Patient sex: M
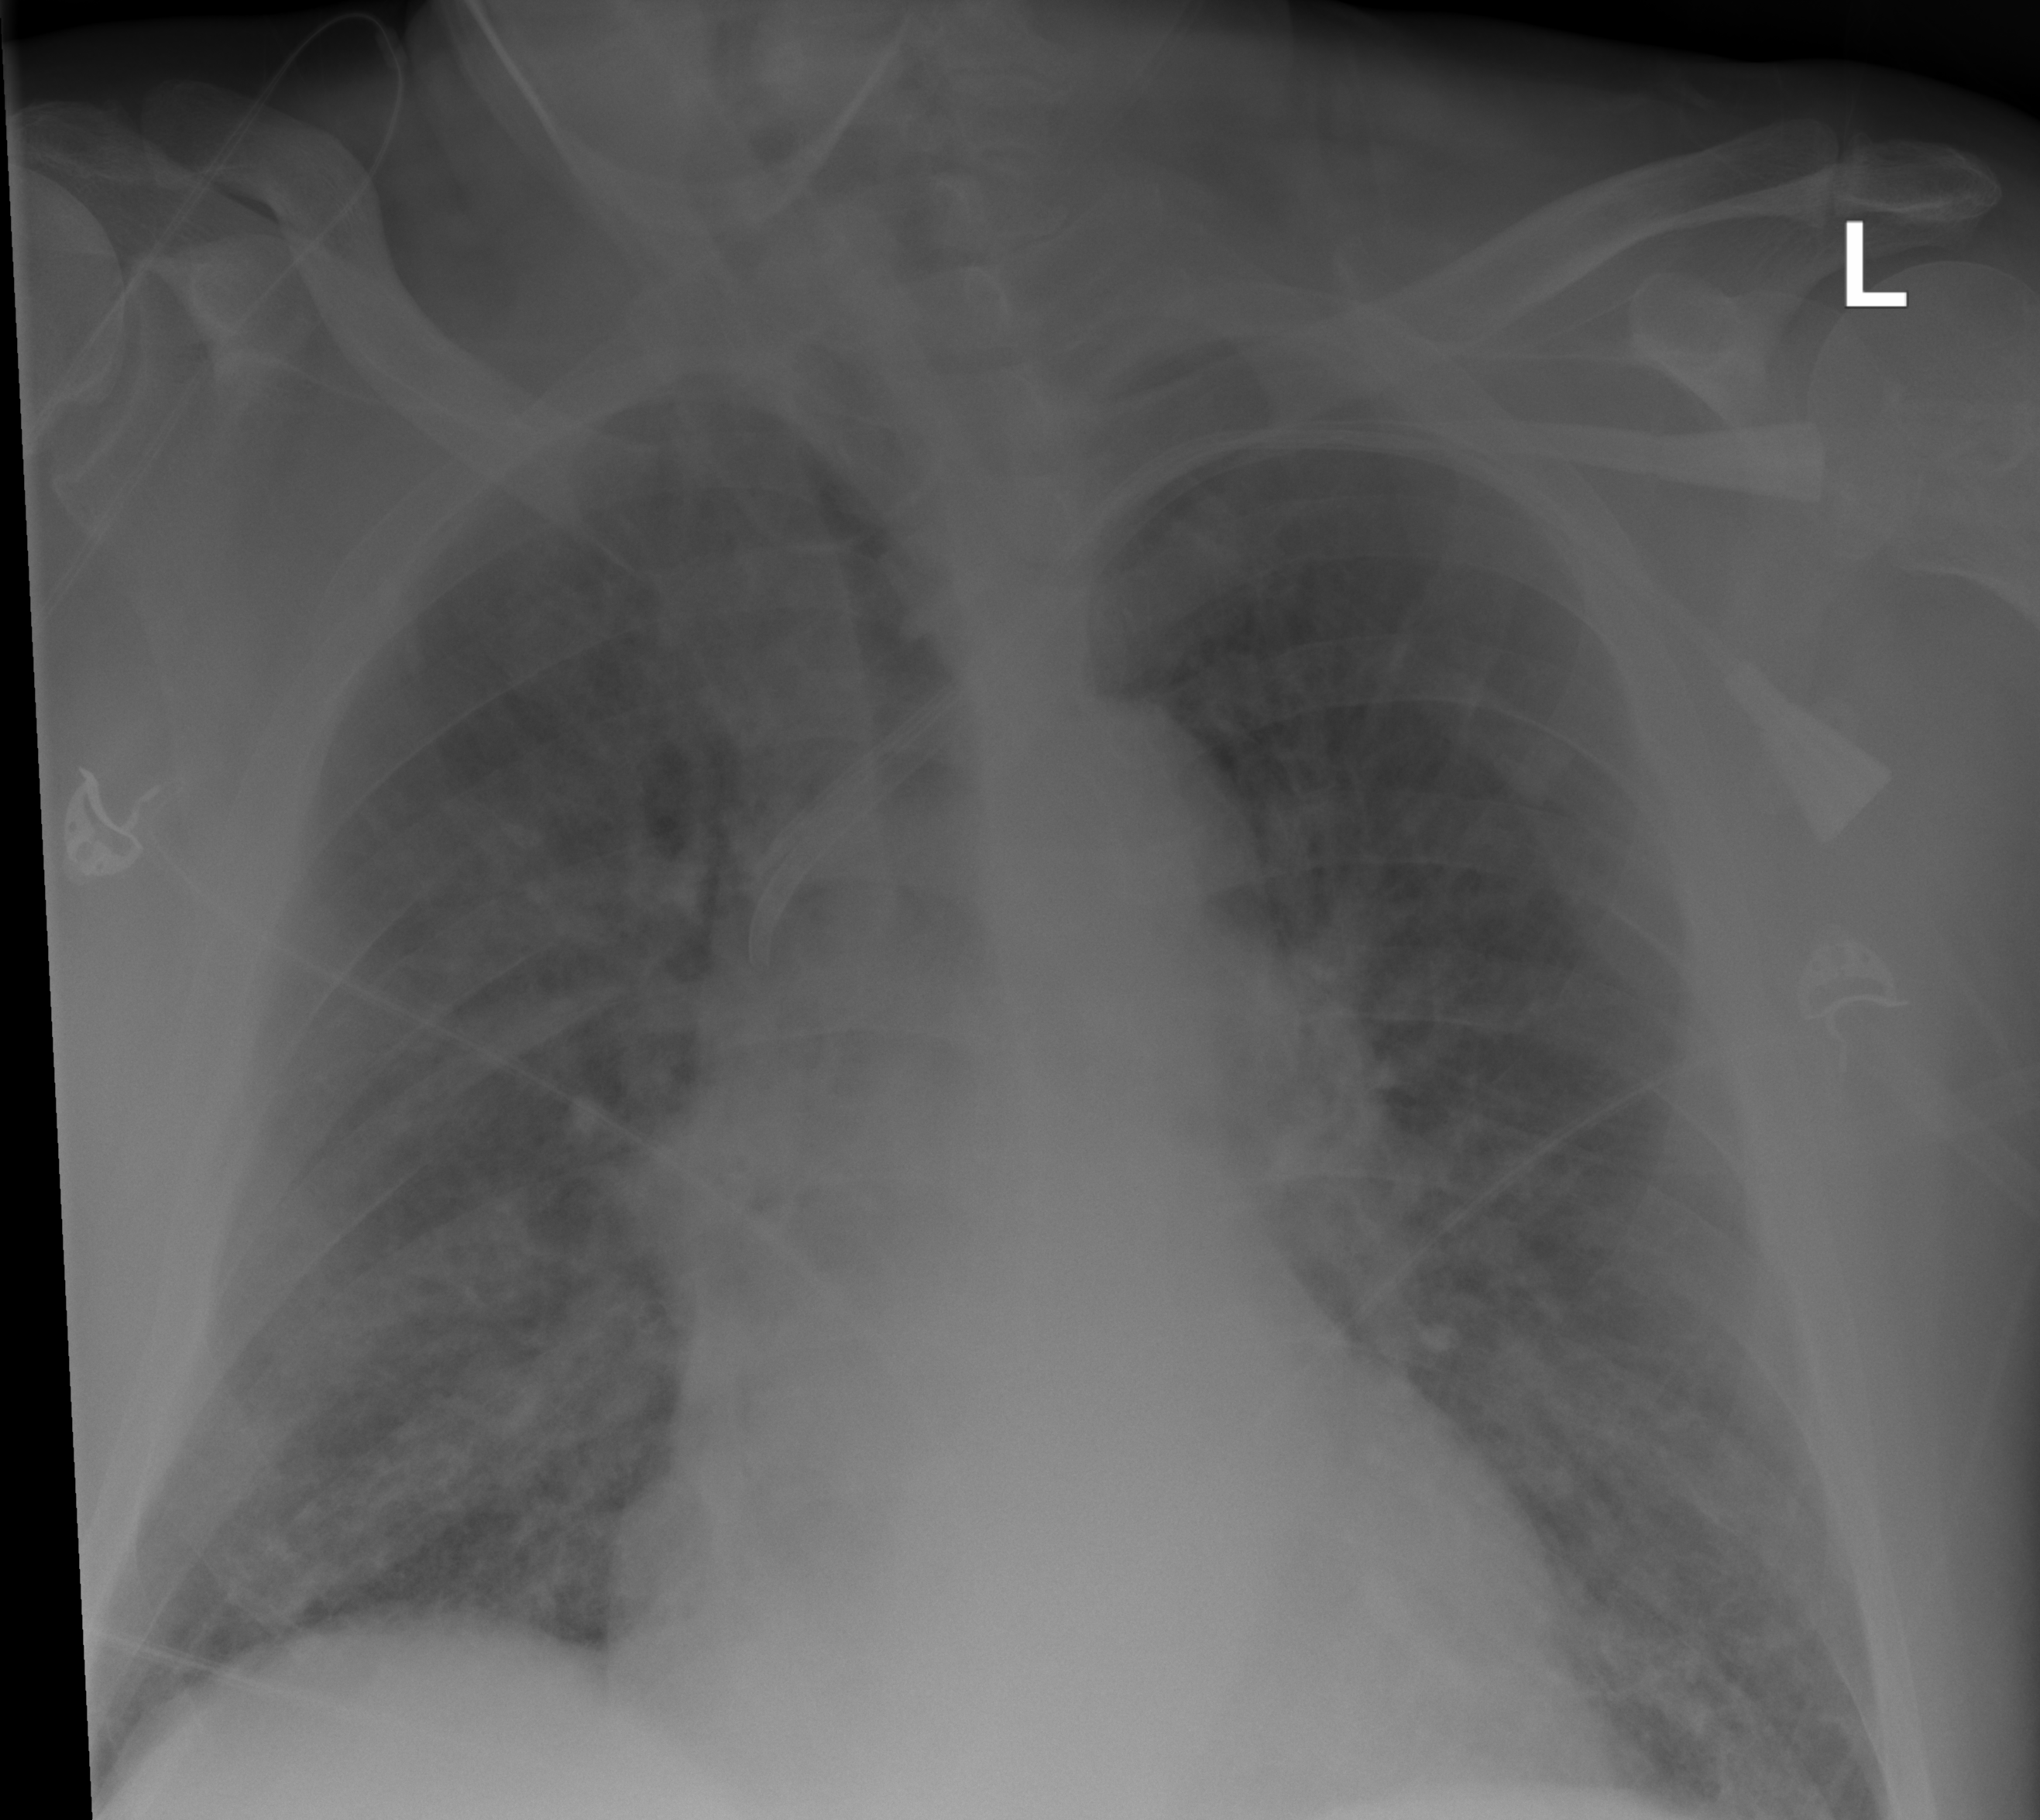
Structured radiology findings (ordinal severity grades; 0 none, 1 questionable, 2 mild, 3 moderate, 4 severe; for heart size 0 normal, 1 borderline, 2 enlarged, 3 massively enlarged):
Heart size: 2
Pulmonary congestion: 2
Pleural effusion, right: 0
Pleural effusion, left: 0
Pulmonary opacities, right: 3
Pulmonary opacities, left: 2
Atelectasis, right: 2
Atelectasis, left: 2